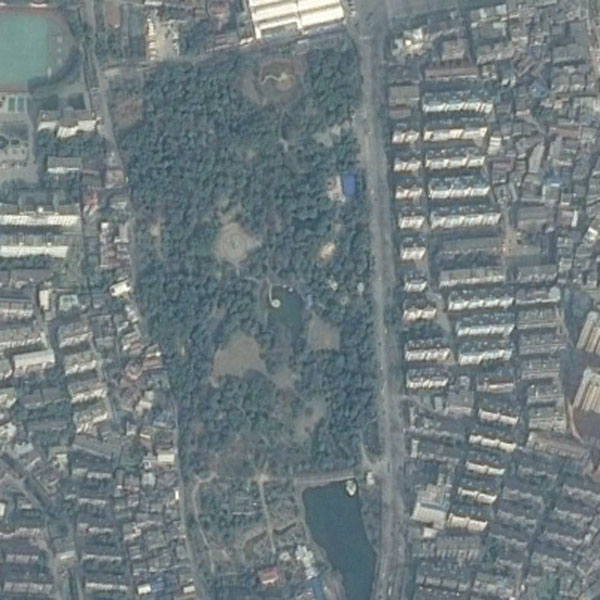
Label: Park